Question: Consider the following JSP :
'''
<!-- Bank Application in JAVA -->
<!-- Updates : the DB now is using Hibernate for the SQL queries -->
<!-- 2014 version updates -->
<!-- This is a comment in JSP file -->
<%@ page language="java"
contentType="text/html; charset=windows-1256"
pageEncoding="windows-1256"
%>
<!DOCTYPE html PUBLIC "-//W3C//DTD HTML 4.01 Transitional//EN"
"http://www.w3.org/TR/html4/loose.dtd">
<html>
<head><title>Bank application</title>
<link rel="stylesheet"
href="./css/styles.css"
type="text/css"/>
</head>
<body>
<table class="title">
<tr><th>Web Bank application</th></tr>
</table>
<br/>
<fieldset>
<legend>Login Page - please enter your Username and Password</legend>
<form action="loginPage" >
<!-- note we use here a paragraph & font size -->
<!-- Notice we use a Required field !!! -->
<p style="font-size:15px"> <span style="color:red;font-weight:bold;">*</span> Username: <input type="text" name="username"><br> </p>
<p style="font-size:15px"><span style="color:red;font-weight:bold;">*</span> Password : <input type="password" name="password"><br> </p>
<input type="submit" value="Login">
</form>
</fieldset>
<br/>
<br/>
<br/>
<br/>
<br/><br/><br/><br/><br/><br/>
</body></html>
'''
Visual look :

How can I make the JSP to stay put and not forward to the 'Login' servlet (to check the correctness of the input) , until the user had entered both 'Username' and 'Password' ?
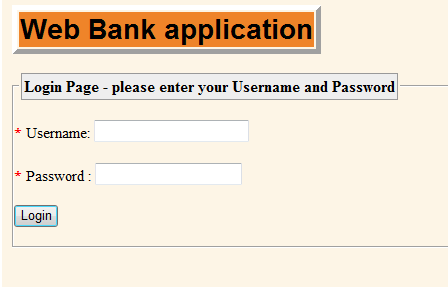
Answer: Use javascript in the 'onclick' function of the login button to cancel the form submission, verify that the username and password fields are not empty, then submit the form
UPDATE:
In my code, I often use a 'button' type instead of a '<input type=submit>' button. Then I do basic validation through javascript. Something like:
'''
function checkFields(){
var user = document.getElementById('username').value;
var pass = document.getElementById('password').value;
if (user == "" || pass == ""){
alert("Username and Password required");
}
else{
document.getElementById("myForm").submit();
}
}
'''
then my form would be something like:
'''
<form id="myForm">
<input type="text" id="username"></input>
<input type="password" id="password"></input>
<button type="button" id="submitButton" onclick="checkFields()">Submit</button>
</form>
'''
I have not tested any of this, this is just off the top of my head. But that is about what I do.
EDIT:
You need to get the value of the username and password fields, not just the fields themselves, sorry for the typo